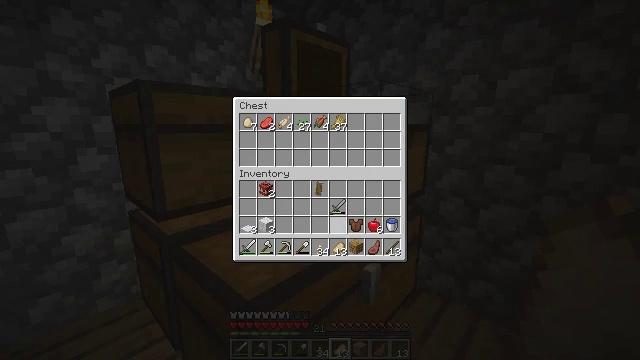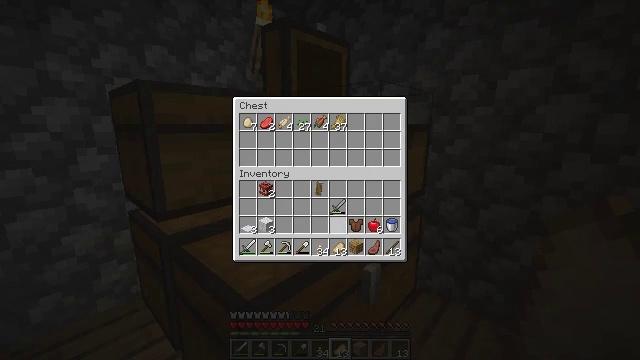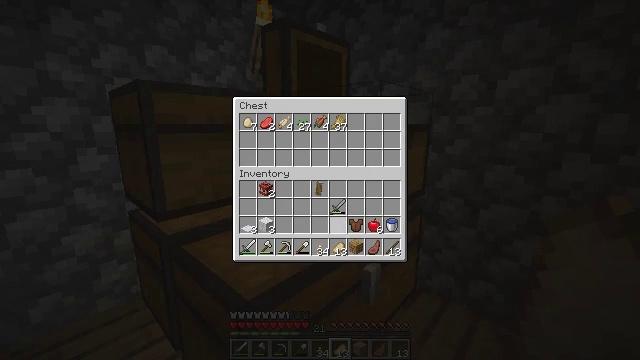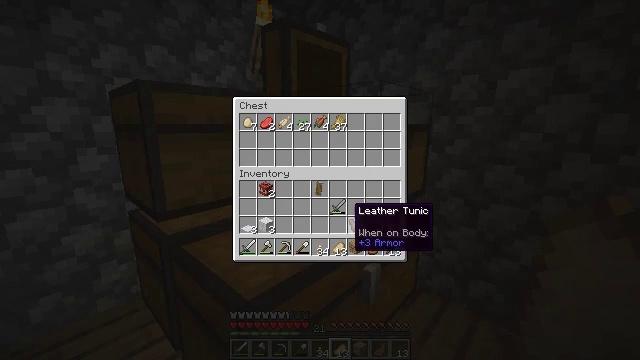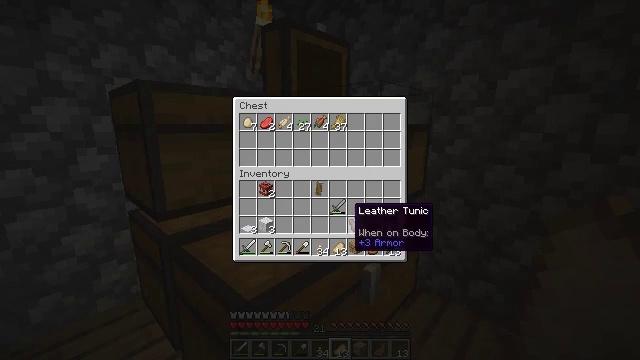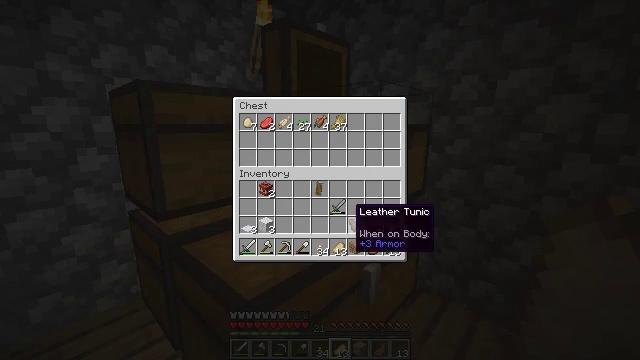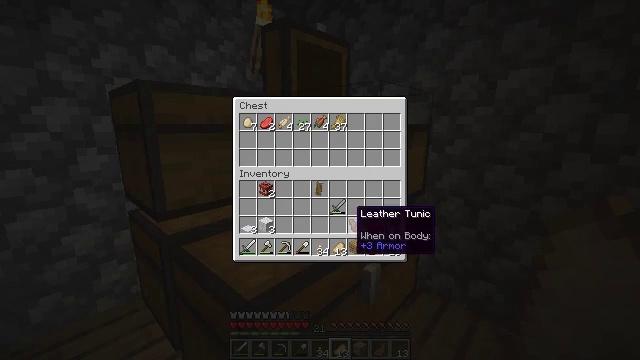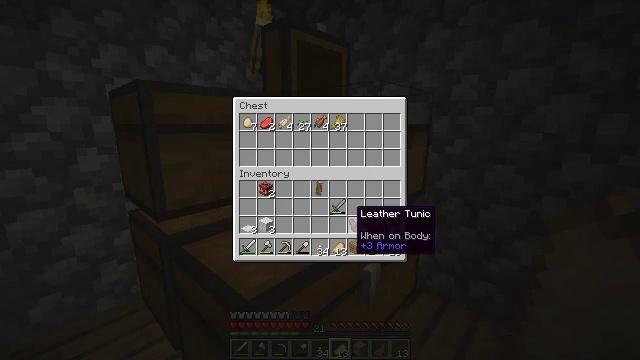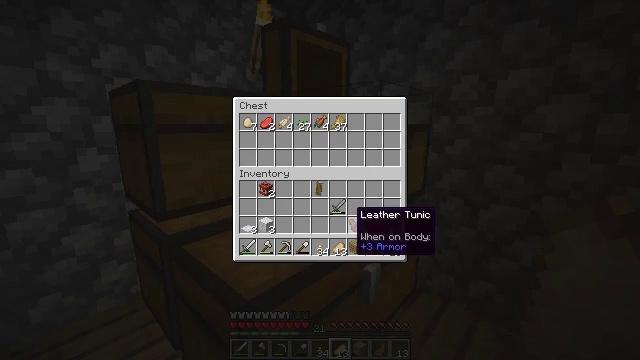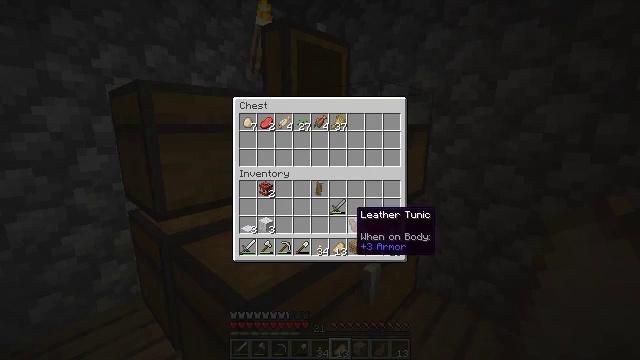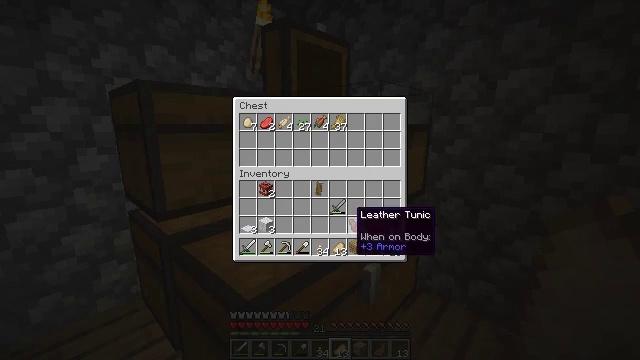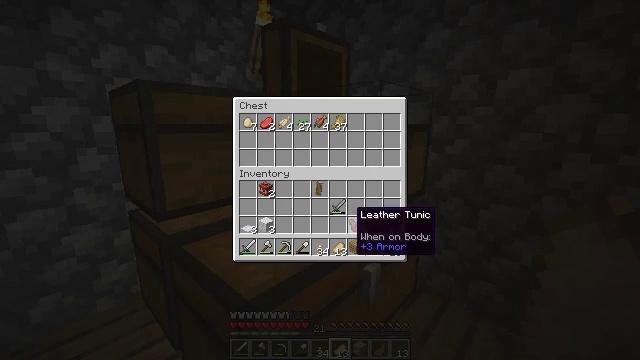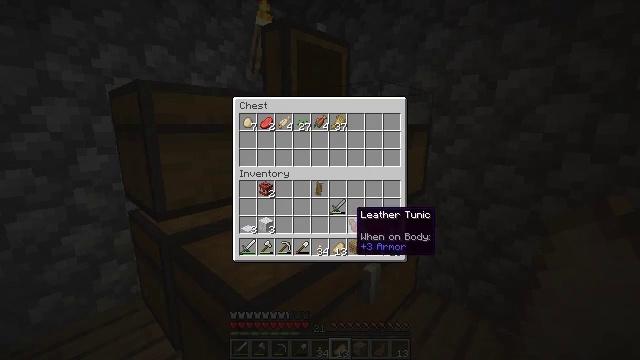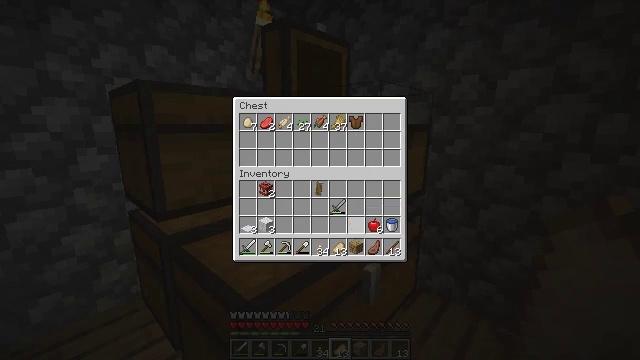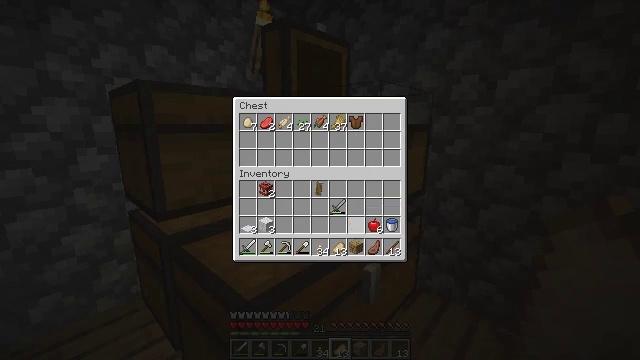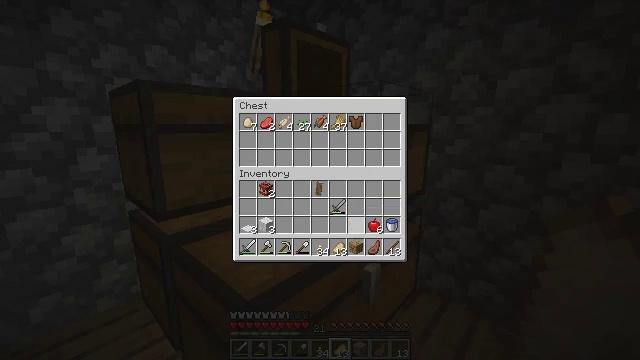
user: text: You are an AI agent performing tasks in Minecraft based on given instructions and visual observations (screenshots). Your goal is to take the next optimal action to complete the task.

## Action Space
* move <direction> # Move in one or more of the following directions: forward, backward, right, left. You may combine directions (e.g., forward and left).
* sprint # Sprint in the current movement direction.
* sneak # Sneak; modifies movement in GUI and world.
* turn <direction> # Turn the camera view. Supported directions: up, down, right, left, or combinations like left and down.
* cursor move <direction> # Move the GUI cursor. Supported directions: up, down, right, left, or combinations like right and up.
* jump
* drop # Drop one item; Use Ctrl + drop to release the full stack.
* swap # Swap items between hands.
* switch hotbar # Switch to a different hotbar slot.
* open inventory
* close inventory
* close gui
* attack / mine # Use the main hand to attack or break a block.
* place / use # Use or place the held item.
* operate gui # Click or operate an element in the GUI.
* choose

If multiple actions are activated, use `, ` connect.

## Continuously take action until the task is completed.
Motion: motion action
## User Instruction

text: Mine the chest to collect it.
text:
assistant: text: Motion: sneak
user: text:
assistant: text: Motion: sneak, cursor move right
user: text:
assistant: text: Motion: sneak
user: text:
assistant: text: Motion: sneak
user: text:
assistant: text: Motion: sneak
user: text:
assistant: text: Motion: sneak
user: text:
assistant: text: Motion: sneak
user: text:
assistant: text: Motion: sneak
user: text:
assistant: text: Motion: sneak
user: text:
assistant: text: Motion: sneak
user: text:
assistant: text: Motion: sneak
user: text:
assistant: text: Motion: sneak
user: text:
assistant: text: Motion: sneak, operate gui
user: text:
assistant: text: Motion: sneak, operate gui
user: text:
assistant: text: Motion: sneak, operate gui
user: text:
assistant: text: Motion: sneak
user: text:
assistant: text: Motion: sneak
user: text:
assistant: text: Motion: sneak, cursor move left
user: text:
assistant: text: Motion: sneak, cursor move left
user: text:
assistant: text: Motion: sneak, cursor move left
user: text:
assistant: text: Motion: cursor move left
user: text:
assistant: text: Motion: turn left, close gui
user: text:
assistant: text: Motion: turn left, open inventory
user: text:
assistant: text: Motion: turn left
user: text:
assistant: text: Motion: turn left and down
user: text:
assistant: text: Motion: move forward, turn left
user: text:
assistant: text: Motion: move forward, turn left
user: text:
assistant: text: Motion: move forward
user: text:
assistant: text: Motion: move forward
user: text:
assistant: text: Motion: move forward